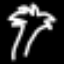
Label: palm tree